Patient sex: M
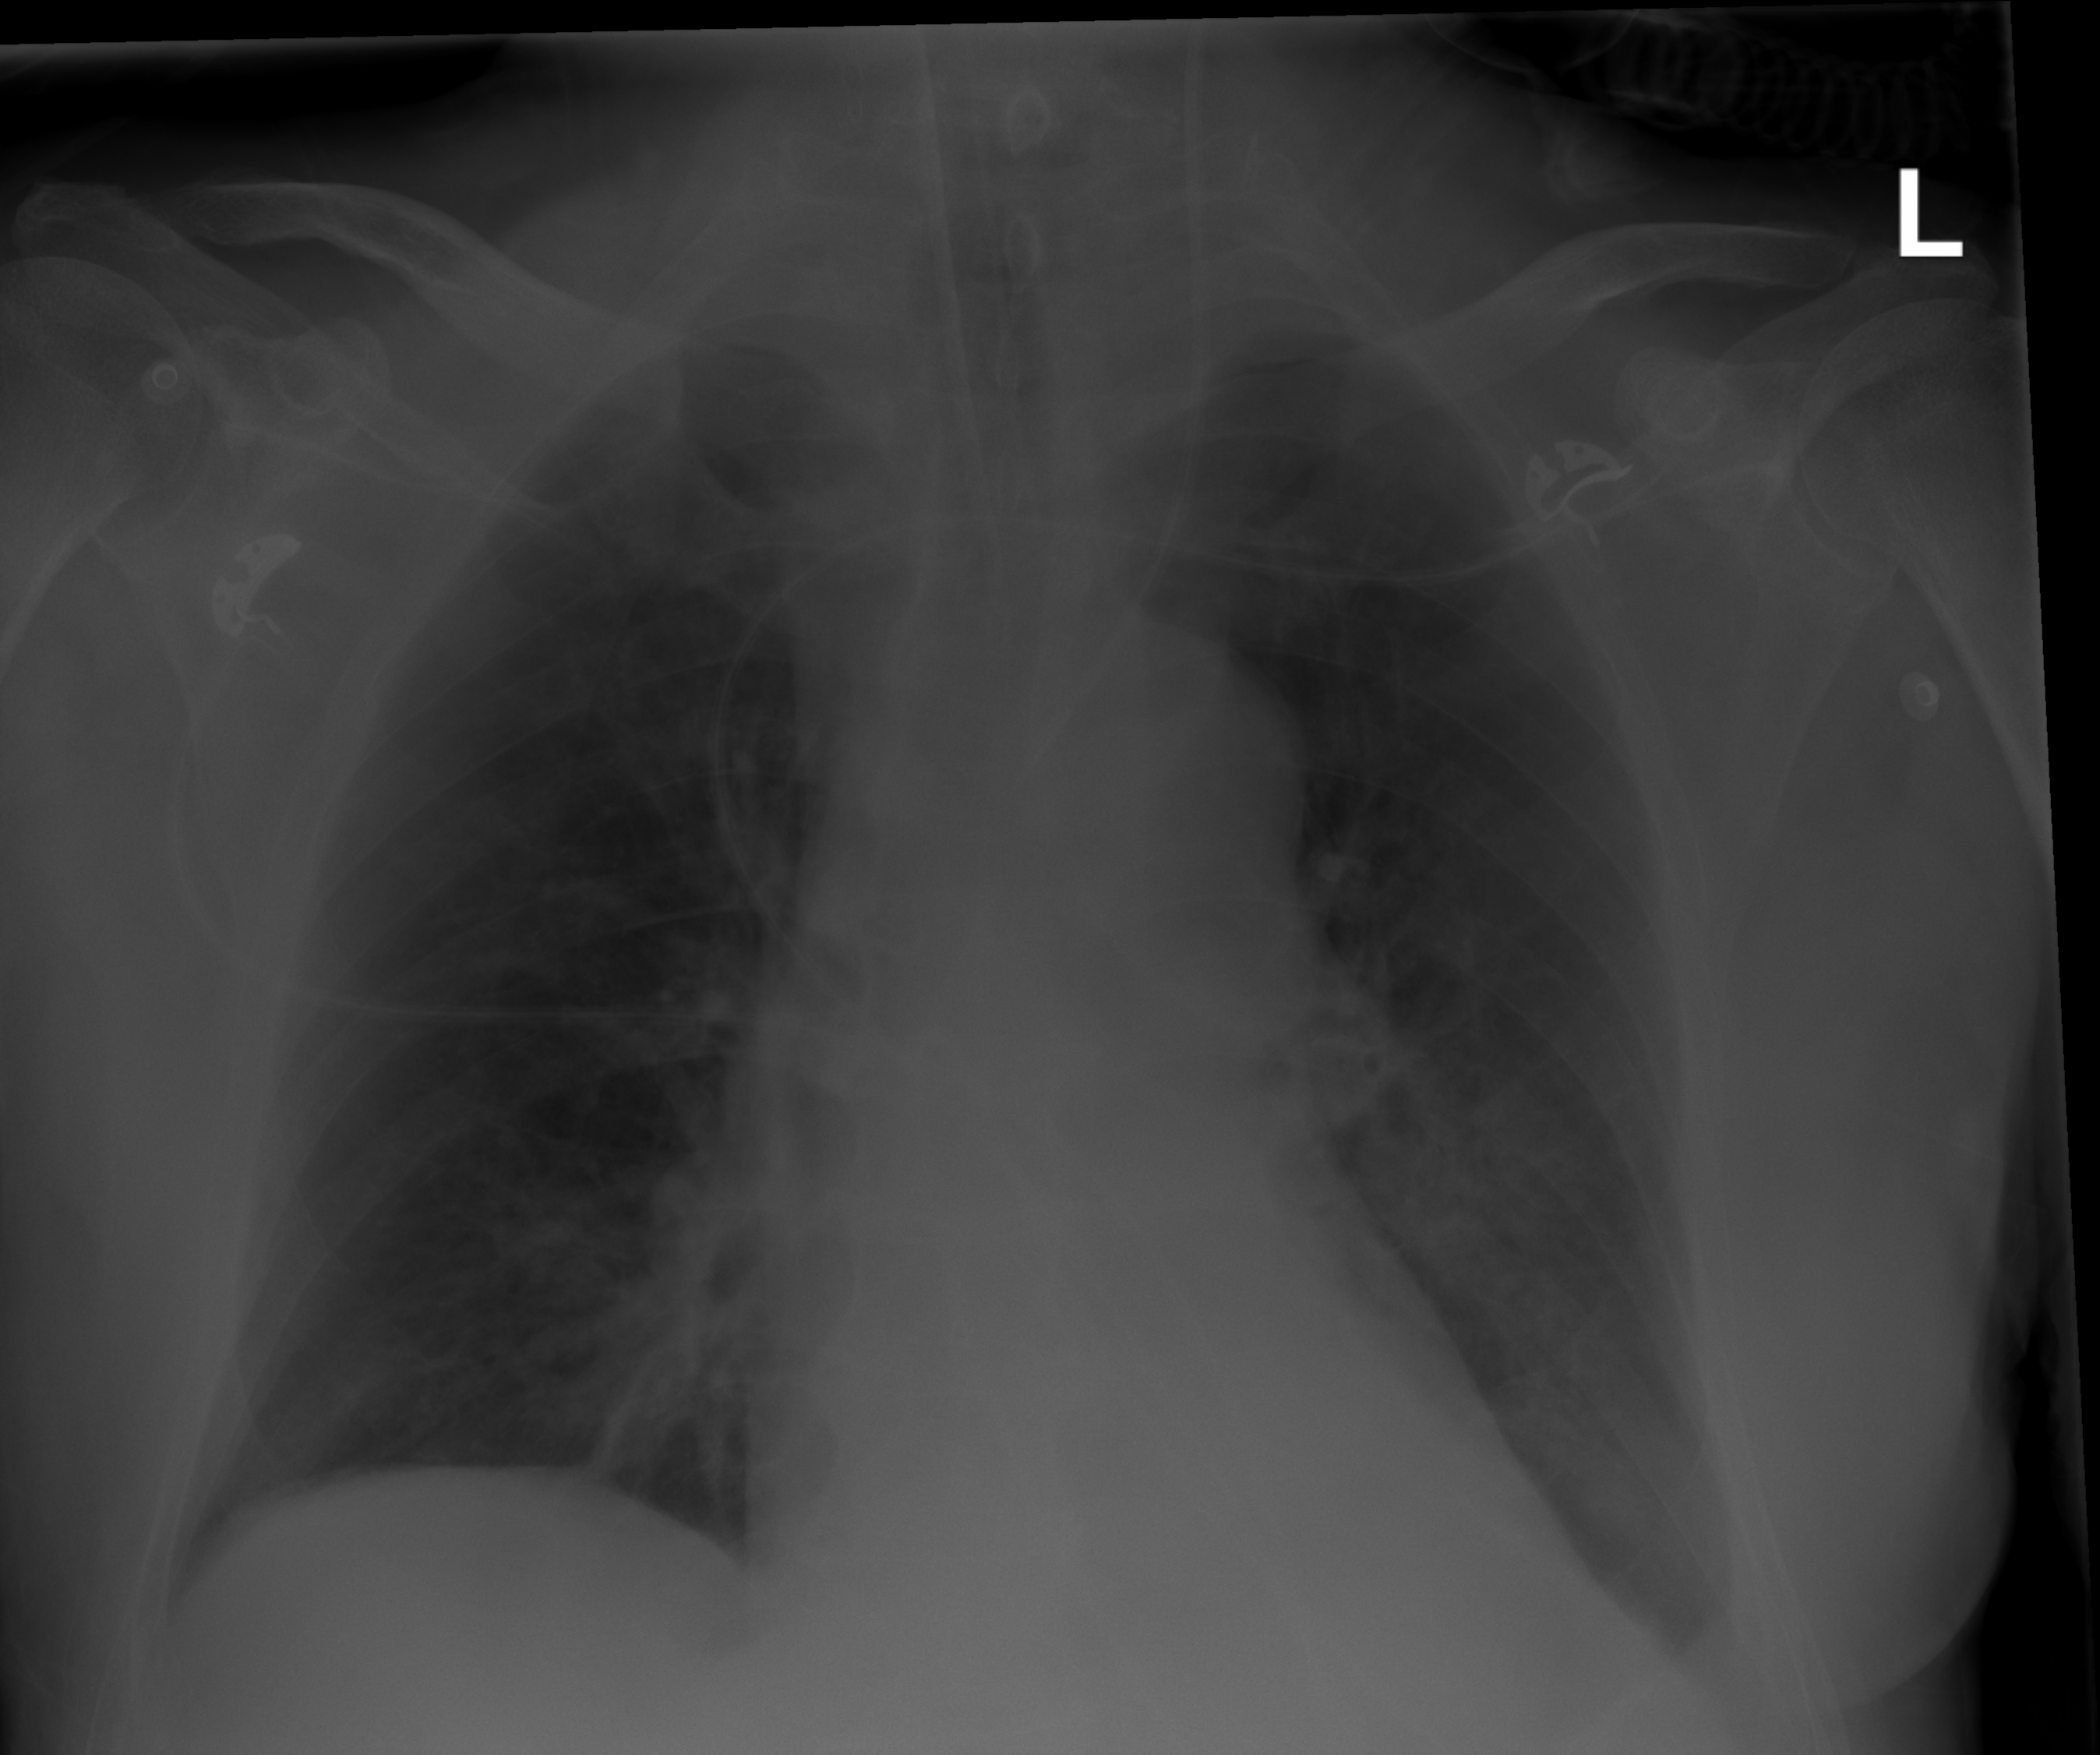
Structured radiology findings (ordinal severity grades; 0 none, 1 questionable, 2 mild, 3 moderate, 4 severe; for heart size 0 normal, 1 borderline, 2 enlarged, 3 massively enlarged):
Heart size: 0
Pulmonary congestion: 0
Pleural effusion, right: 0
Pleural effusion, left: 2
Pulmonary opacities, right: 1
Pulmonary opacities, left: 2
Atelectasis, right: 0
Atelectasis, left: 0